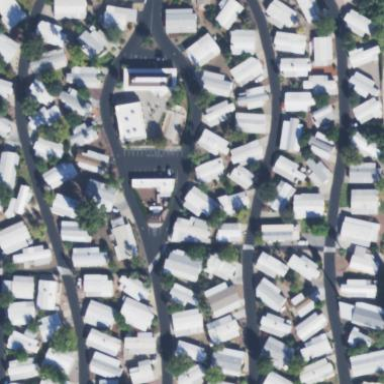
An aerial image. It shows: Residential area known as trailer park.